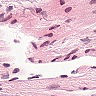
Metastatic tissue present: no